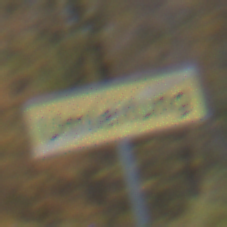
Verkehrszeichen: EndeDerUmleitungsankuendigung
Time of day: SunriseSunset
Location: Outdoor (Nature)
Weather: PartlyCloudy
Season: Autumn
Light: Natural